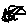
Label: bird